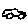
Label: car